Question: I'm trying to create an XML output file by creating a procedure and use that procedure for a concurrent request. Please find the below package-procedure code.
Concurrent program Errored out with
> "Cause: FDPSTP failed due to ORA-19202: Error occurred in XML processing ORA-22806: not an object or REF".
'''
CREATE OR REPLACE PACKAGE BODY xx_outbound_xml1
AS
PROCEDURE xx_insert_outbound_xml1 (
errbuff OUT VARCHAR2,
errcode OUT NUMBER
)
IS
ln_ctx DBMS_XMLGEN.ctxhandle;
lc_xml_clob CLOB;
BEGIN
ln_ctx :=
DBMS_XMLGEN.newcontext
( 'SELECT XMLELEMENT("litleRequest",
XMLATTRIBUTES('
|| 'to_char(sysdate,''DDMMYYYHH24MI:SS'')'
|| ' AS "Id" ),
(SELECT
XMLAGG(
XMLELEMENT(
evalname(Decode((select order_type FROM my_orders WHERE order_id = mo.order_id),''CO'',''"Credit"'',''"Sale"'')).getstringval(),
XMLFOREST (
mo.order_id AS "orderId",
mo.order_type as "orderType"
)
)
)
FROM my_orders mo
)
) xml
FROM dual'
);
DBMS_XMLGEN.setrowsettag (ln_ctx, NULL);
DBMS_XMLGEN.setrowtag (ln_ctx, NULL);
--DBMS_XMLGEN.setNullHandling(ln_ctx,dbms_xmlgen.EMPTY_TAG);
lc_xml_clob := DBMS_XMLGEN.getxml (ln_ctx);
lc_xml_clob := REPLACE (lc_xml_clob, '<XML>', '');
lc_xml_clob := REPLACE (lc_xml_clob, '</XML>', '');
DBMS_XSLPROCESSOR.clob2file (lc_xml_clob,
'INBOUNDFOLDER',
'output.xml',
0
);
DBMS_LOB.freetemporary (lc_xml_clob);
END xx_insert_outbound_xml1;
END xx_outbound_xml1;
'''
If order type is CO then tag should be Credit or if order_type is SO then tag should be Sales.
My Output should be like:

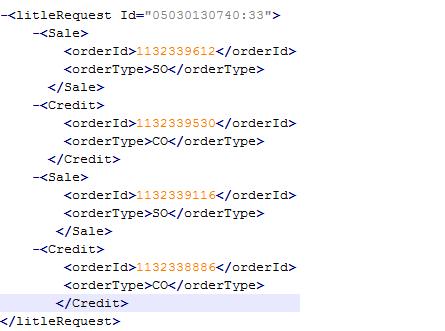
Answer: you don't need to use DBMS_XMLGEN with the XML Functions, as its already XML! also the error is coming from the fact that your trying to call 'getstringval' on a non 'XMLType' object.
instead just do this:
'''
create or replace package body xx_outbound_xml1
as
procedure xx_insert_outbound_xml1 (
errbuff out varchar2,
errcode out number
)
is
ln_ctx dbms_xmlgen.ctxhandle;
lc_xml_clob clob;
begin
select xmlserialize(document
xmlelement(
"litleRequest",
xmlattributes(to_char(sysdate,'DDMMYYYHH24MI:SS') AS "Id"),
xmlagg(
xmlelement(
evalname(Decode(order_type, 'CO','Credit','Sale')),
xmlforest (
mo.order_id AS "orderId",
mo.order_type as "orderType"
)
)
)
)
) xml
into lc_xml_clob
from my_orders mo;
dbms_xslprocessor.clob2file (lc_xml_clob,
'INBOUNDFOLDER',
'output.xml',
0
);
end xx_insert_outbound_xml1;
end xx_outbound_xml1;
/
'''
eg with that code (plus i added "indent" to the xmlserialize, to make it easier to see here):
'''
SQL> var b varchar2(2000)
SQL> var c number
SQL> exec xx_outbound_xml1.xx_insert_outbound_xml1(:b, :c)
PL/SQL procedure successfully completed.
SQL> host cat /tmp/output.xml
<litleRequest Id="<PHONE>:20">
<Sale>
<orderId><PHONE></orderId>
<orderType>SO</orderType>
</Sale>
<Credit>
<orderId><PHONE></orderId>
<orderType>CO</orderType>
</Credit>
<Sale>
<orderId><PHONE></orderId>
<orderType>SO</orderType>
</Sale>
<Credit>
<orderId><PHONE></orderId>
<orderType>CO</orderType>
</Credit>
</litleRequest>
SQL> select * from my_orders;
ORDER_ID OR
---------- --
<PHONE> SO
<PHONE> CO
<PHONE> SO
<PHONE> CO
SQL>
'''